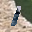
Label: 1